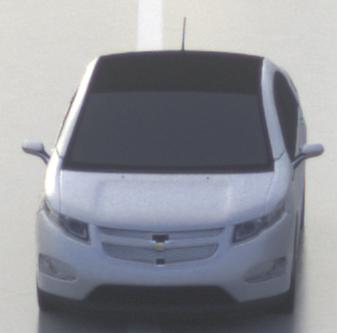
Make: Chevrolet
Model: Volt
Detailed model: Volt
Model produced from: 2011/11
Model produced until: 2014/08
Doors: 5
Color: white
Road condition: wet road
Daytime: morning or afternoon
Contrast: medium contrast